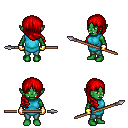
a pixel art fantasy rpg character, female body template, orc, green skin, teal tunic, teal pants, red right-swept hairstyle, gold gloves, spear, four views (front, back, left, right), 2x2 character sprite sheet, small pixel art, hard edges, no anti-aliasing